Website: macys
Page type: customer-info-address
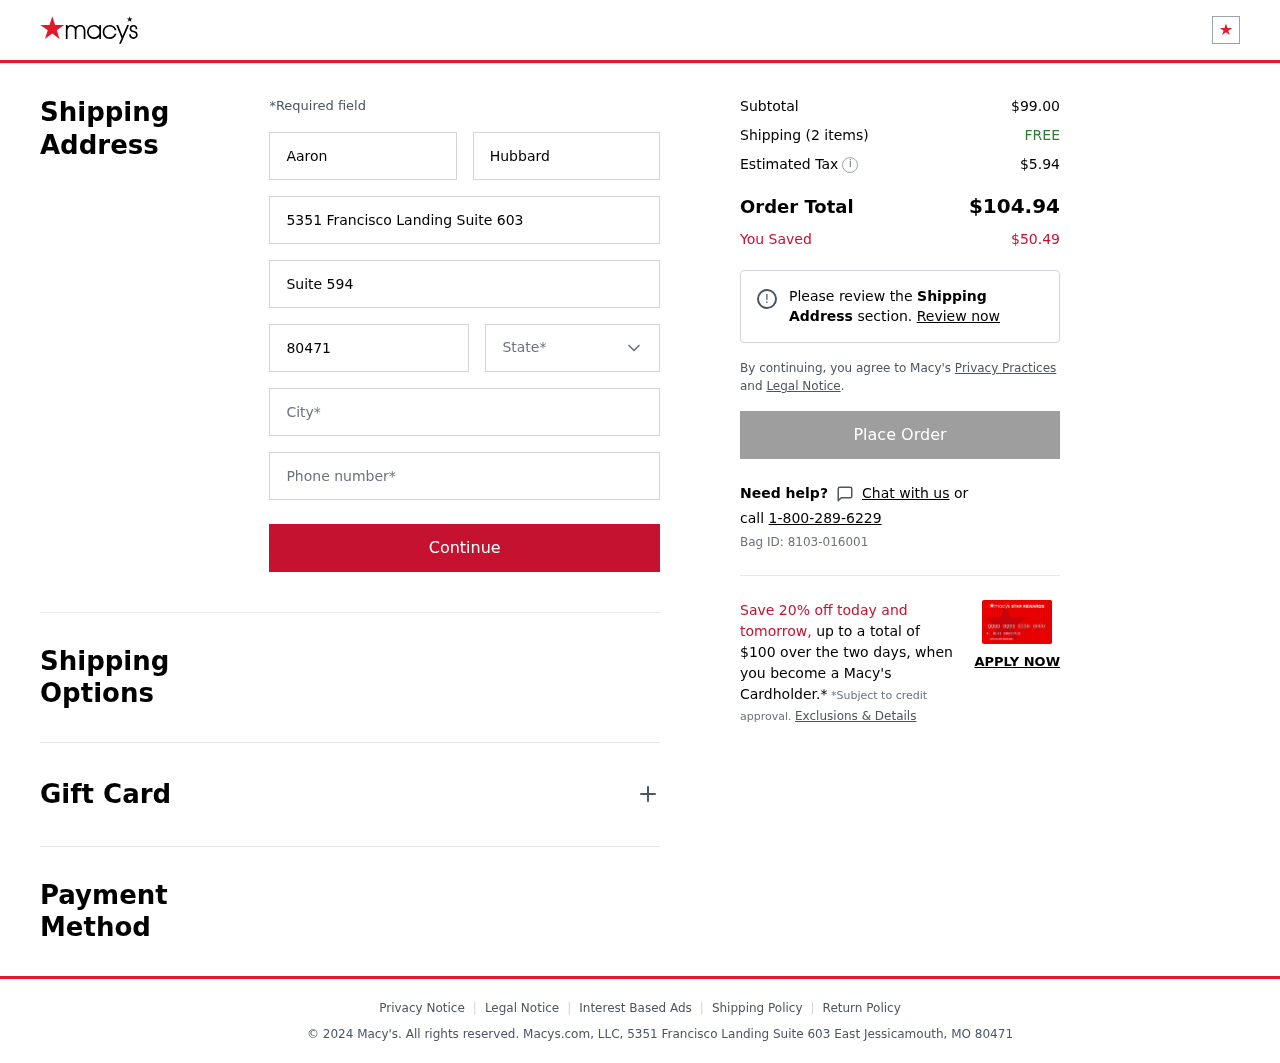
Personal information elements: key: PII_CITY
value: East Jessicamouth
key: PII_FIRSTNAME
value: Aaron
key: PII_LASTNAME
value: Hubbard
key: PII_PHONE
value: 9973529771
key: PII_POSTCODE
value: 80471
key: PII_STATE
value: Missouri
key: PII_STREET
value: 5351 Francisco Landing Suite 603
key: PII_STREET2
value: Suite 594
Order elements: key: ORDER_SUBTOTAL
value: $99.00
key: ORDER_NUM_ITEMS
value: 2
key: ORDER_SHIPPING_COST
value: FREE
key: ORDER_TAX
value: $5.94
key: ORDER_TOTAL
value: $104.94
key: ORDER_SAVINGS
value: $50.49
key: ORDER_BAG_ID
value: Bag ID: 8103-016001